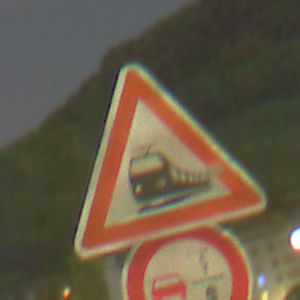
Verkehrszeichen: Bahnuebergang
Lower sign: VerbotUeberholenEinspurigeFahrzeuge
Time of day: Night
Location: Outdoor (Urban)
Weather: PartlyCloudy
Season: NotSpecified
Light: Artificial